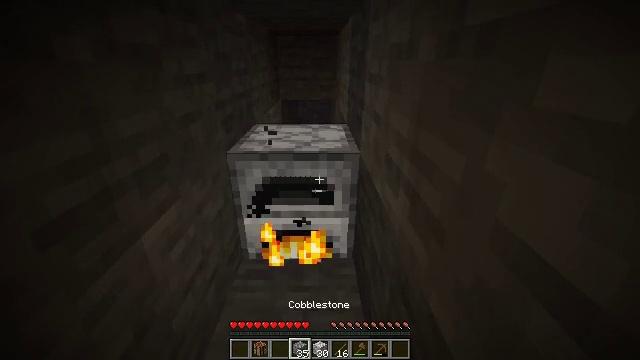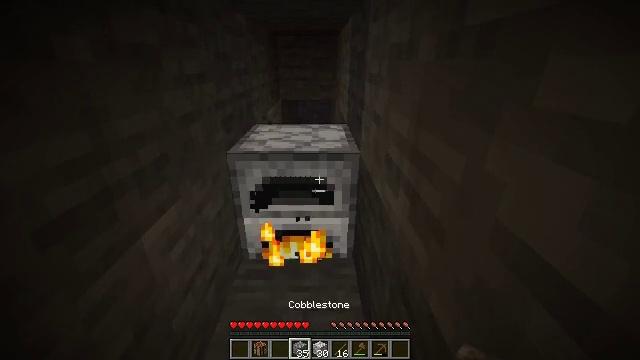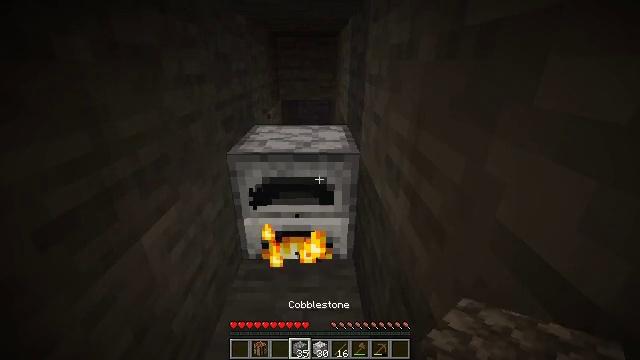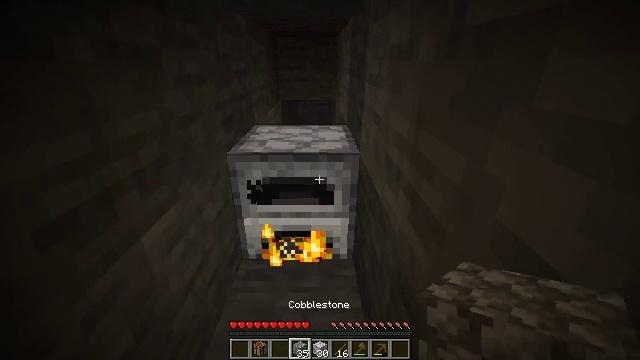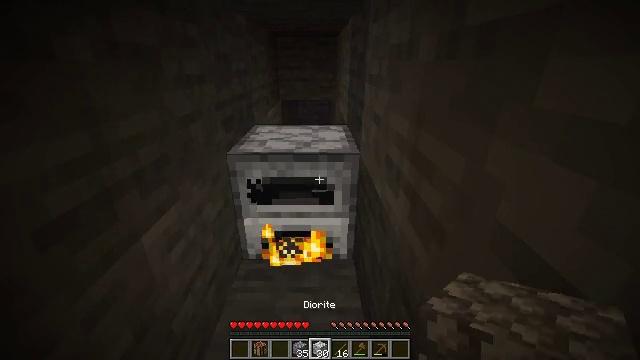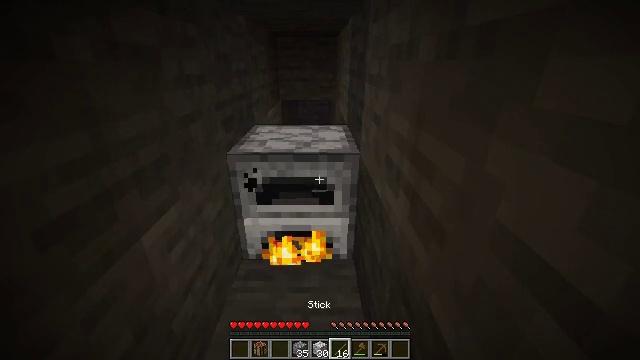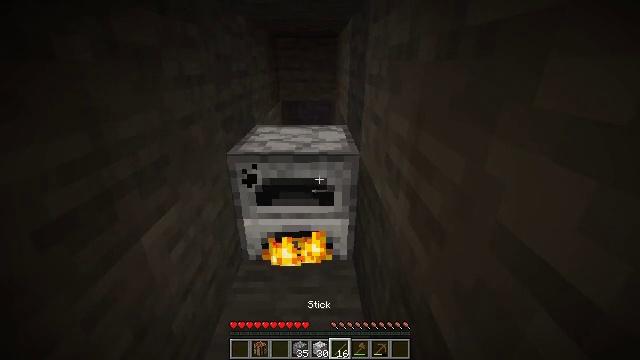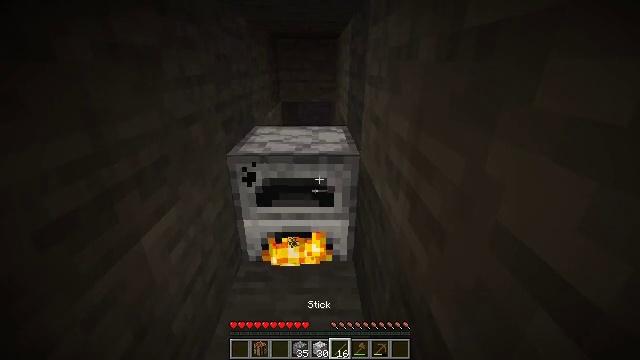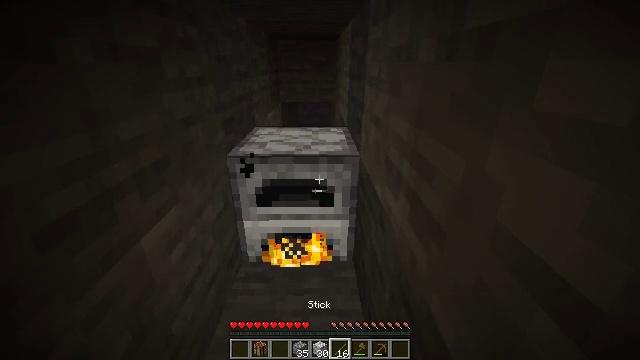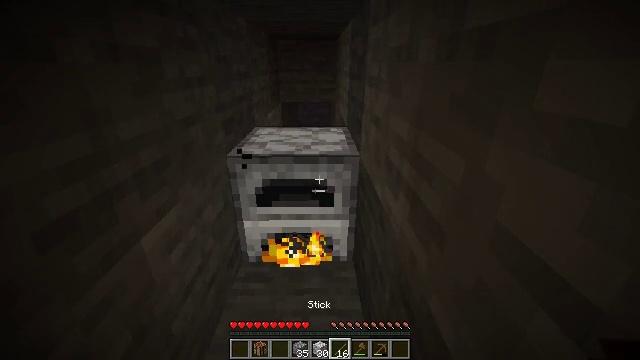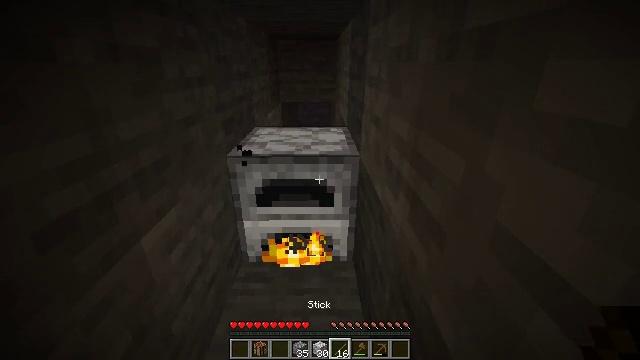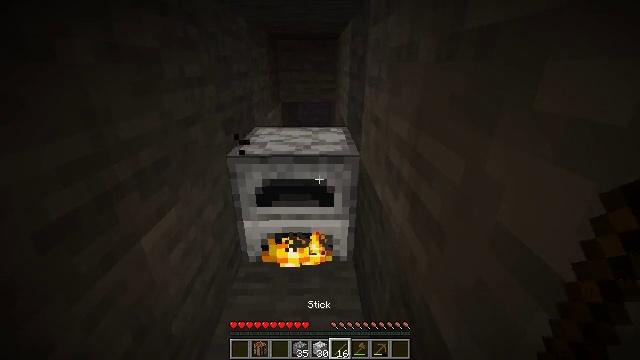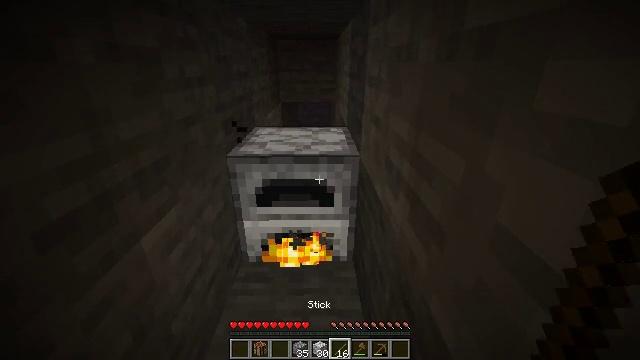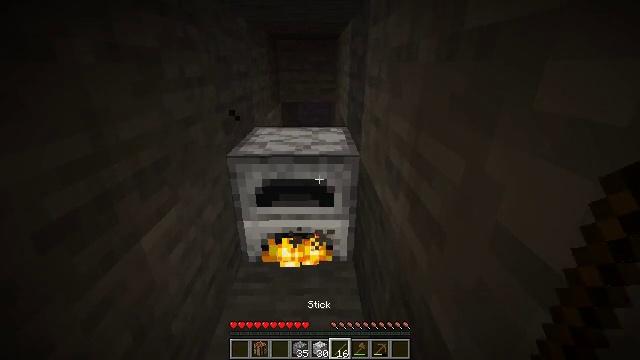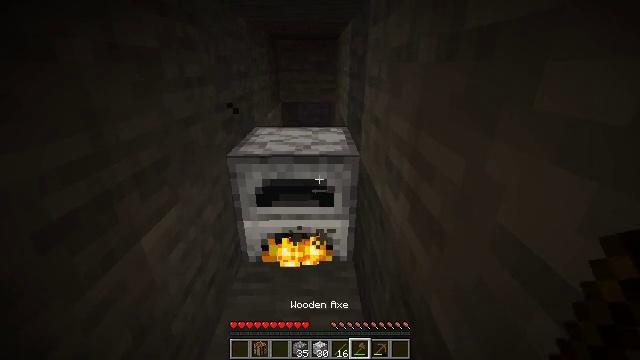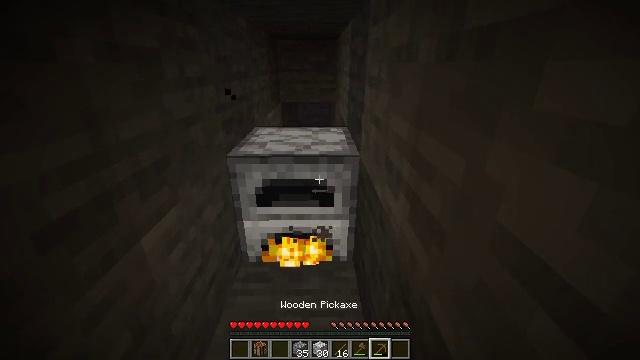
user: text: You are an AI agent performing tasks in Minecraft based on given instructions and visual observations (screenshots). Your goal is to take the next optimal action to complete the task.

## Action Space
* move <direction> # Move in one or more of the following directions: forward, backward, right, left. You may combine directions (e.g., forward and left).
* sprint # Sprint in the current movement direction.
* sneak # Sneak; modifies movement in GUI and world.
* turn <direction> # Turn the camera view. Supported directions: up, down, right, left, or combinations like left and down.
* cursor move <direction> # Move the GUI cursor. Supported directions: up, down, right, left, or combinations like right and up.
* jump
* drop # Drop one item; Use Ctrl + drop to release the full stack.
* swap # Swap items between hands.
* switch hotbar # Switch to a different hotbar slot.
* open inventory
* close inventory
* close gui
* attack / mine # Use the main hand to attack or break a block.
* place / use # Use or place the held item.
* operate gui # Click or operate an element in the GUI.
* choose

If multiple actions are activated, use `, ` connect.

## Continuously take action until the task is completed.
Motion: motion action
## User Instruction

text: Smash the furnace to retrieve it.
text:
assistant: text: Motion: no_op
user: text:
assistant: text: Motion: no_op
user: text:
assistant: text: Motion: no_op
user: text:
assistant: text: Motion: no_op
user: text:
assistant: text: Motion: no_op
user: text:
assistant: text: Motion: no_op
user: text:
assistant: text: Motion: no_op
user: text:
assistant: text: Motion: no_op
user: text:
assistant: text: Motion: no_op
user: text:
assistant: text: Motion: no_op
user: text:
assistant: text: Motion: no_op
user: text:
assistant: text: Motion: no_op
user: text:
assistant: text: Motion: no_op
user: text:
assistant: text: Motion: no_op
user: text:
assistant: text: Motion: no_op
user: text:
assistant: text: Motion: no_op
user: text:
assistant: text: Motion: no_op
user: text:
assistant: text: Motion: no_op
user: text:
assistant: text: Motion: no_op
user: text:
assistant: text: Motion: no_op
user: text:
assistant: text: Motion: no_op
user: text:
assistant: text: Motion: no_op
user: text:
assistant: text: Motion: no_op
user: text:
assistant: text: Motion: no_op
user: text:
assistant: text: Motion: move forward, turn down
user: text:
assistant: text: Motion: move forward
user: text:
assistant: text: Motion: move forward
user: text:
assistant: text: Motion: move forward
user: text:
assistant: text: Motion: turn down
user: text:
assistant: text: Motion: turn down